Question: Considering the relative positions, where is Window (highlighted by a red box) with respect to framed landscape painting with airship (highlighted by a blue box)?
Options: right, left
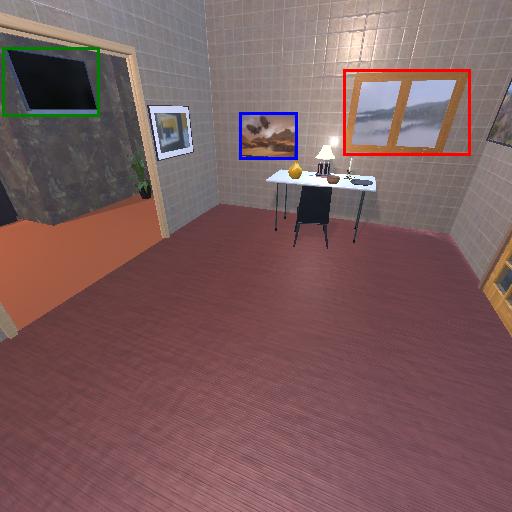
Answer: right